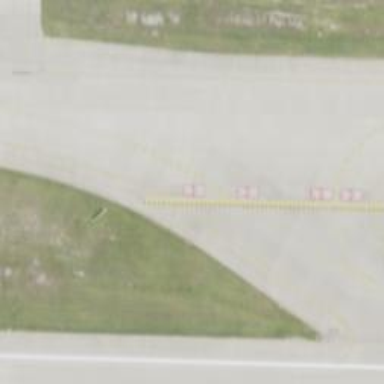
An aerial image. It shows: Image of taxiway at airport.